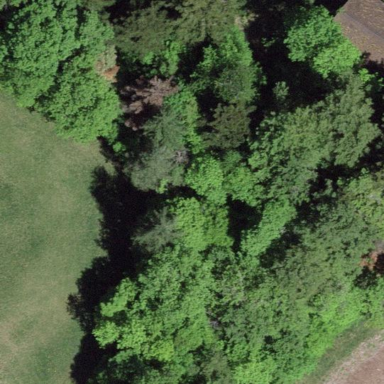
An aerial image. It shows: Forest area.